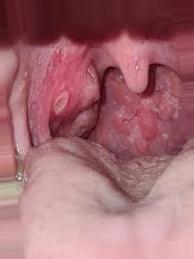
Condition: Mouth Ulcer